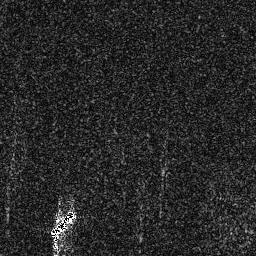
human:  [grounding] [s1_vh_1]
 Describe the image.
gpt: In the satellite image, there is  <ref>1 medium ship </ref> <box>[[19, 81, 30, 92, 0]]</box> located at bottom left.